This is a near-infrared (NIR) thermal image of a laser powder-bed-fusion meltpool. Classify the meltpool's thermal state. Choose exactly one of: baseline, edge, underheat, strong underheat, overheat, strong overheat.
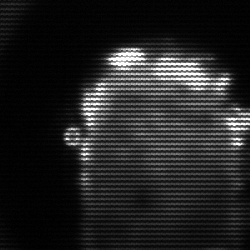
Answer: baseline